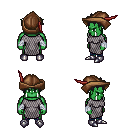
a pixel art fantasy rpg character, male body template, orc, green skin, chain mail, magenta pants, raven bedhead hairstyle, leather cap, white cloth bandages, metal boots, four views (front, back, left, right), 2x2 character sprite sheet, small pixel art, hard edges, no anti-aliasing